Question: There are lots of non-image-based CAPTCHA ideas floating around. But what about the old-fashioned way?
What are the elements of a good image CAPTCHA? What visual elements are hard for computers, but easier for humans? What about mistakes, elements that are easier for computers than they are for humans? What are good techniques for increasing the of a CAPTCHA generator?
Here's an example of a CAPCHA I've been working on. It generates the functions for two sine waves, then stretches a text between them. It lays that over a background drawn from a pool of images.

How could this be improved? (Specifically, I'm using PHP GD.) Things that come to mind are:
- - -
---
Edit:
I know that there are some very worthy third-party CAPTCHA resources. I'm looking for attributes that them good. I'd like to use my own CAPTCHAs, just for the purpose of self-improvement. So, you can talk about reCAPTCHA, but it's not exactly what I'm looking for.
Also, it has been brought up that not only the image, but also the matters, so feel free to comment on that.
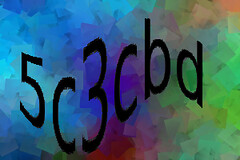
Answer: . Use handwriting-like font or add lines that join letters. Decrease and randomize spacing between letters.
. Distortion in one axis only can be relatively easily analyzed and reversed.
. It's super-easy to automatically filter black from other colors. Your background hinders only humans.
Don't add scratches or other noise unless it has the same thickness as letters. Noise-removal algorithms can easily remove things that are thinner than letters.